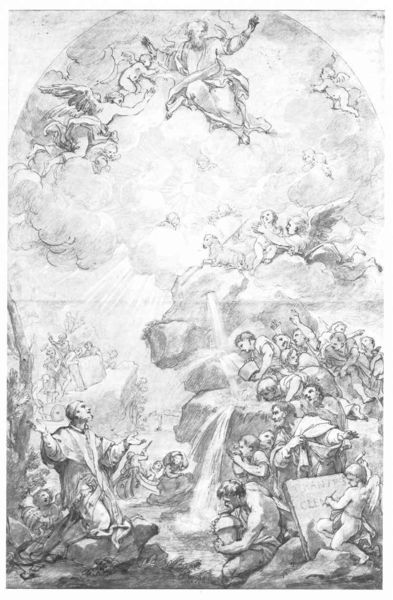
Titel: Das Quellwunder des hl. Klemens
Künstler: Charles Joseph Natoire
Standort: Karlsruhe
Institution: Staatliche Kunsthalle Karlsruhe
Schlagwörter: church, crowd, hands, men, people, priest, religious, robes, white, window, women, black, figures, gray, grey, hair, old, painting, robe, woman, looking, picture, vase, hand, angel, angels, cloud, clouds, gods, greek, heaven, man, naked, nude, rock, rocks, roman, sky, stone, tree, landscape, sea, water, sun, trees, baroque, child, feet, light, river, stream, drawing, paper, black and white, look, cartoon, illustration, sketch, beard, fly, flying, myth, saint, faces, pen, writing, wings, children, cherub, cherubs, cupid, cupids, putti, putto, urn, human, menschen, ancient, shoulder, trunk, design, plan, renaissance, ink, jesus, prayer, study, monk, engraving, pencil, religion, angles, animal, legs, dove, vessel, horse, god, winged, book, christ, wash, baby, fresco, goat, sheep, composition, lamb, humans, christian, waterfall, christianity, saints, bible, judgement, kneeling, titian, jug, biblical, pray, drink, poor, annunciation, engel, wing, prophet, drinking, mural, rodes, praying, angle, trinity, text, altarpiece, vision, moses, holy, catholic, looking up, divine, infant, persons, gates, assumption, ea, grayscale, monochrom, praise, bleistift, tablet, bucket, symbols, jar, unicorn, miracle, alter, paradise, scripture, drawig, worship, up, revelation, ray, artwork, write, puttii, assention, alterpiece, kneelingman, ascending, mean, seraphim, cherubim, commandments, cheribum, icarus, accession, writng, cherubin, gebt, cheribs, paperl, look up, flying angel, clement, radiance, peers, ten commandments, living water, book of life